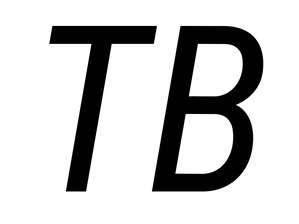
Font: Roboto-Italic_Condensed_Italic